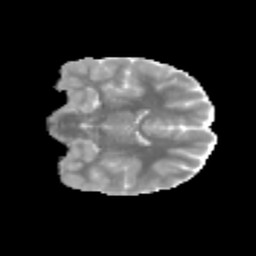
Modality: MD
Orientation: coronal
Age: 10
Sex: male
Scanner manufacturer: siemens
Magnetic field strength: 3 T
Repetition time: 3.8 s
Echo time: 0.07 s